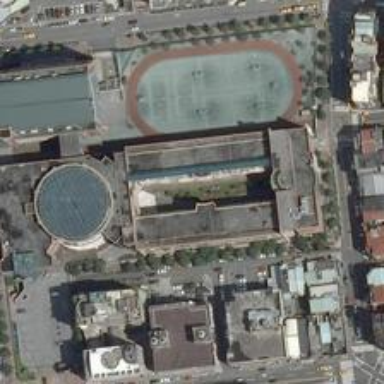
The playground next all kinds of buildings consisting of several tennis and basketball courts is obvious since is bright colour .